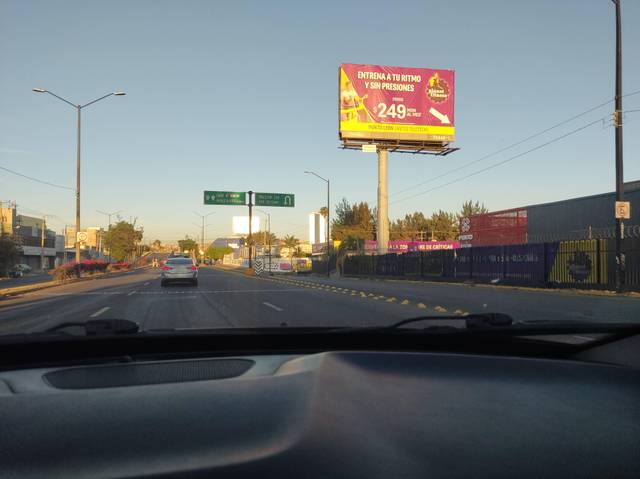
Region: Mexico
Coordinates: 21.141, -101.684